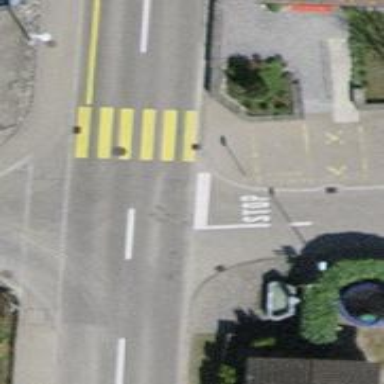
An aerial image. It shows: Marked crossing on the road.